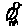
Label: bird